Question: I would like to create my own map which shows exposure sites. I'm sending a json request to an offical site and receiving an object that looks like this.

Text output
'''
{"help": "https://discover.data.vic.gov.au/api/3/action/help_show?name=datastore_search", "success": true, "result": {"include_total": true, "resource_id": "afb52611-6061-4a2b-9110-74c920bede77", "fields": [{"type": "int", "id": "_id"}, {"type": "text", "id": "Suburb"}, {"type": "text", "id": "Site_title"}, {"type": "text", "id": "Site_streetaddress"}, {"type": "text", "id": "Site_state"}, {"type": "text", "id": "Site_postcode"}, {"type": "text", "id": "Exposure_date_dtm"}, {"type": "text", "id": "Exposure_date"}, {"type": "text", "id": "Exposure_time"}, {"type": "text", "id": "Notes"}, {"type": "text", "id": "Added_date_dtm"}, {"type": "text", "id": "Added_date"}, {"type": "text", "id": "Added_time"}, {"type": "text", "id": "Advice_title"}, {"type": "text", "id": "Advice_instruction"}, {"type": "text", "id": "Exposure_time_start_24"}, {"type": "text", "id": "Exposure_time_end_24"}, {"type": "text", "id": "dhid"}], "records_format": "objects", "records": [{"_id":1,"Suburb":"Wodonga","Site_title":"Woolworths - White Box Rise Shopping Centre","Site_streetaddress":"Corner Victoria Cross Parade & Kelliher Avenue","Site_state":"VIC","Site_postcode":"3690","Exposure_date_dtm":"2021-09-19","Exposure_date":"19/09/2021","Exposure_time":"11:29am - 11:45am","Notes":"Case attended venue","Added_date_dtm":"2021-09-24","Added_date":"24/09/2021","Added_time":"15:08:09","Advice_title":"Tier 2 - Get tested urgently and isolate until you have a negative result","Advice_instruction":"Anyone who has visited this location during these times should urgently get tested, then isolate until confirmation of a negative result. Continue to monitor for symptoms, get tested again if symptoms appear.","Exposure_time_start_24":"11:29:00","Exposure_time_end_24":"11:45:00","dhid":"E8H3"},{"_id":2,"Suburb":"Berwick","Site_title":"Casey Superclinic","Site_streetaddress":"50 Kangan Drive ","Site_state":"VIC","Site_postcode":"3806","Exposure_date_dtm":"2021-09-19","Exposure_date":"19/09/2021","Exposure_time":"11:00am - 11:45am","Notes":"Case attended venue","Added_date_dtm":"2021-09-24","Added_date":"24/09/2021","Added_time":"13:11:00","Advice_title":"Tier 2 - Get tested urgently and isolate until you have a negative result","Advice_instruction":"Anyone who has visited this location during these times should urgently get tested, then isolate until confirmation of a negative result. Continue to monitor for symptoms, get tested again if symptoms appear.","Exposure_time_start_24":"11:00:00","Exposure_time_end_24":"11:45:00","dhid":"C5E3"},{"_id":3,"Suburb":"Corio","Site_title":"Kmart - Corio Village Shopping Centre","Site_streetaddress":"Corner Bacchua Marsh & Purnell Road","Site_state":"VIC","Site_postcode":"3214","Exposure_date_dtm":"2021-09-19","Exposure_date":"19/09/2021","Exposure_time":"7:00pm - 7:55pm","Notes":"Case attended venue","Added_date_dtm":"2021-09-24","Added_date":"24/09/2021","Added_time":"11:35:00","Advice_title":"Tier 2 - Get tested urgently and isolate until you have a negative result","Advice_instruction":"Anyone who has visited this location during these times should urgently get tested, then isolate until confirmation of a negative result. Continue to monitor for symptoms, get tested again if symptoms appear.","Exposure_time_start_24":"19:00:00","Exposure_time_end_24":"19:55:00","dhid":"C2B4"},{"_id":4,"Suburb":"Bell Park","Site_title":"The Cheesecake Shop Geelong North","Site_streetaddress":"135 Separation Street","Site_state":"VIC","Site_postcode":"3125","Exposure_date_dtm":"2021-09-18","Exposure_date":"18/09/2021","Exposure_time":"2:15pm - 3:15pm","Notes":"Case attended venue","Added_date_dtm":"2021-09-24","Added_date":"24/09/2021","Added_time":"11:35:00","Advice_title":"Tier 2 - Get tested urgently and isolate until you have a negative result","Advice_instruction":"Anyone who has visited this location during these times should urgently get tested, then isolate until confirmation of a negative result. Continue to monitor for symptoms, get tested again if symptoms appear.","Exposure_time_start_24":"14:15:00","Exposure_time_end_24":"15:15:00","dhid":"C4C8"},{"_id":5,"Suburb":"Corio","Site_title":"Watan Supermarket and Halal Butcher","Site_streetaddress":"83C Purnell Road","Site_state":"VIC","Site_postcode":"3214","Exposure_date_dtm":"2021-09-19","Exposure_date":"19/09/2021","Exposure_time":"2:30pm - 3:30pm","Notes":"Case attended venue","Added_date_dtm":"2021-09-24","Added_date":"24/09/2021","Added_time":"11:35:00","Advice_title":"Tier 2 - Get tested urgently and isolate until you have a negative result","Advice_instruction":"Anyone who has visited this location during these times should urgently get tested, then isolate until confirmation of a negative result. Continue to monitor for symptoms, get tested again if symptoms appear.","Exposure_time_start_24":"14:30:00","Exposure_time_end_24":"15:30:00","dhid":"E9Z7"}], "limit": 5, "_links": {"start": "/api/3/action/datastore_search?limit=5&resource_id=afb52611-6061-4a2b-9110-74c920bede77", "next": "/api/3/action/datastore_search?offset=5&limit=5&resource_id=afb52611-6061-4a2b-9110-74c920bede77"}, "total": 533}}
'''
What I would like to do is get a list with 'Site_streetaddress' however I haven't been succesful.
This is my code:
'''
import urllib.request
import json
url = 'https://discover.data.vic.gov.au/api/3/action/datastore_search?resource_id=afb52611-6061-4a2b-9110-74c920bede77&limit=5'
response = urllib.request.urlopen(url).read()
jsonResponse = json.loads(response.decode('utf-8'))
print(jsonResponse)
'''
I tried the example here but I haven't got anything out of it. <URL>
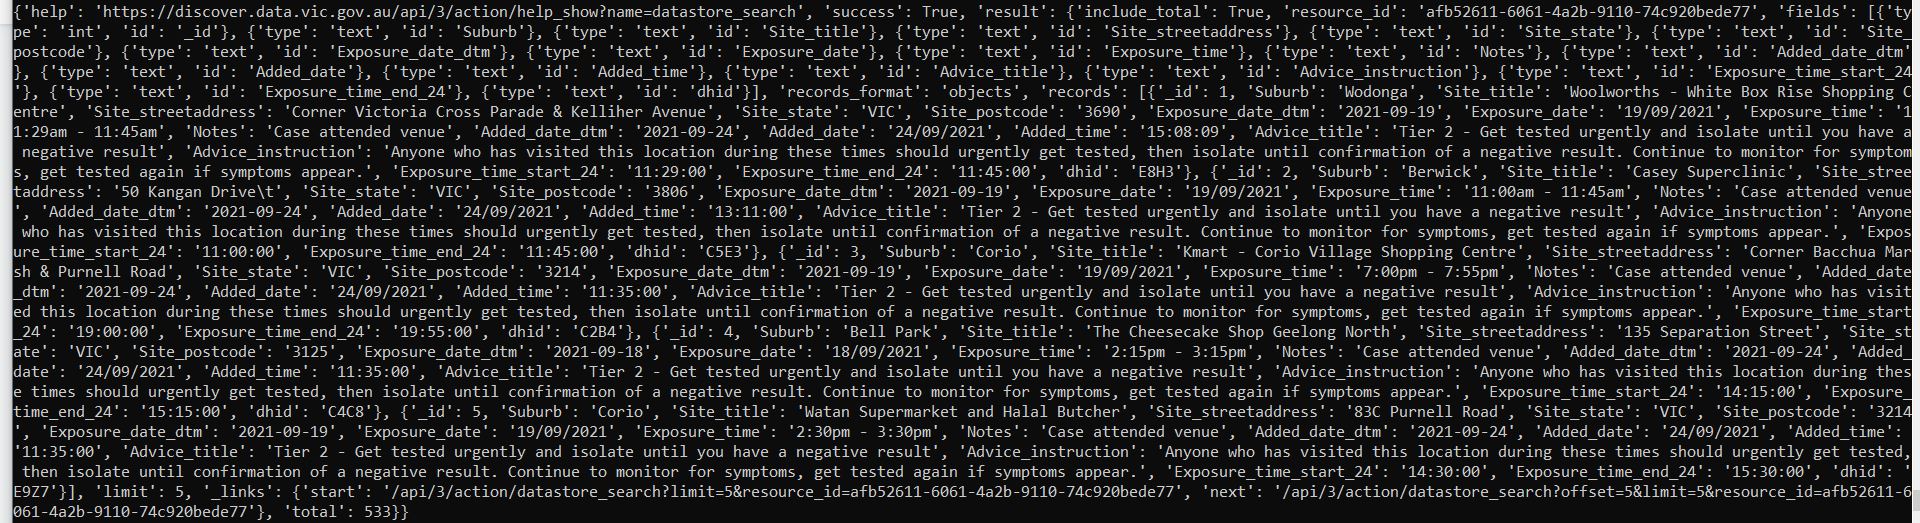
Answer: You need to travers through your 'jsonResponse' as below:
'''
import urllib.request
import json
url = 'https://discover.data.vic.gov.au/api/3/action/datastore_search?resource_id=afb52611-6061-4a2b-9110-74c920bede77&limit=5'
response = urllib.request.urlopen(url).read()
jsonResponse = json.loads(response.decode('utf-8'))
for data in jsonResponse['result']['records']:
print ('Site_streetaddress: '+data['Site_streetaddress'])
'''